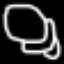
Label: fork